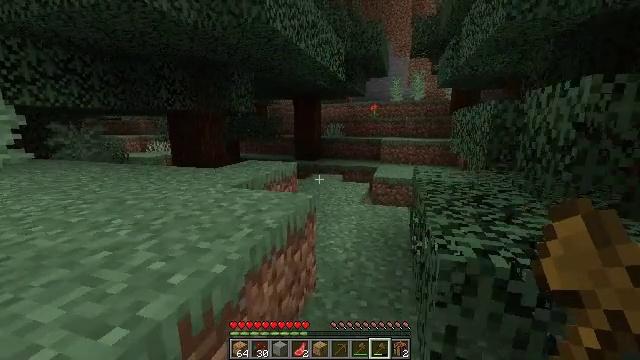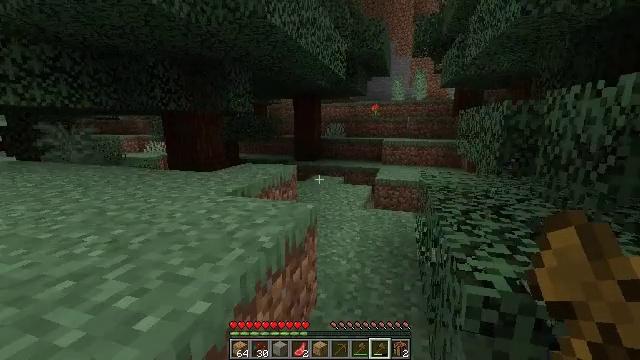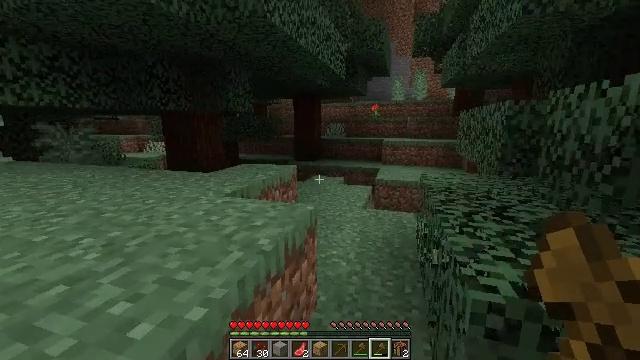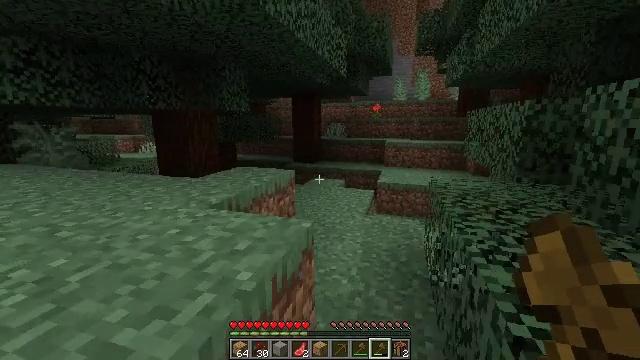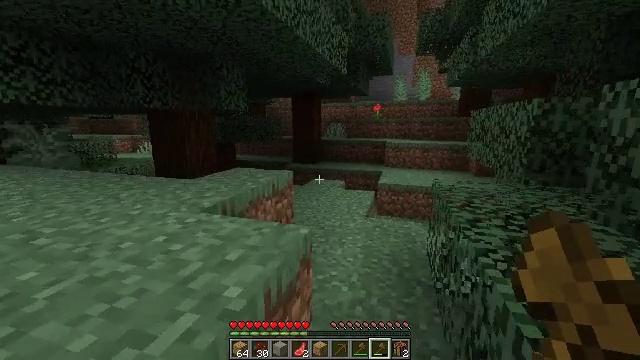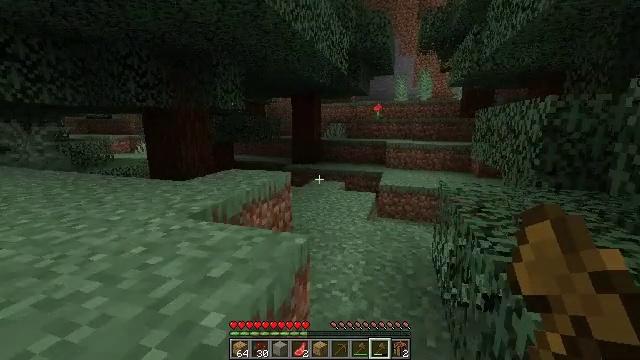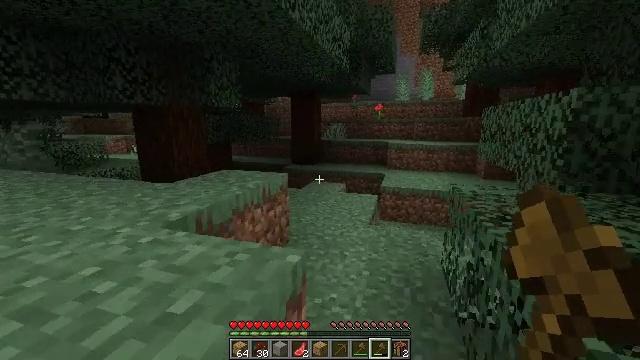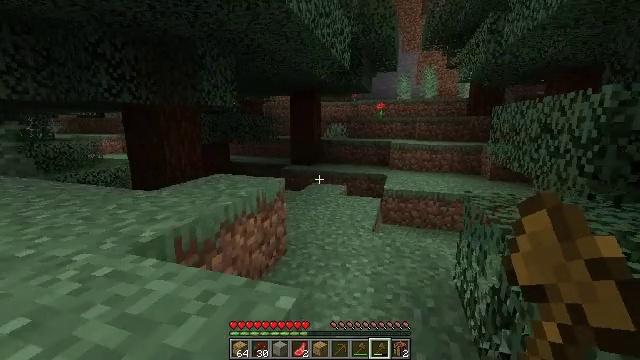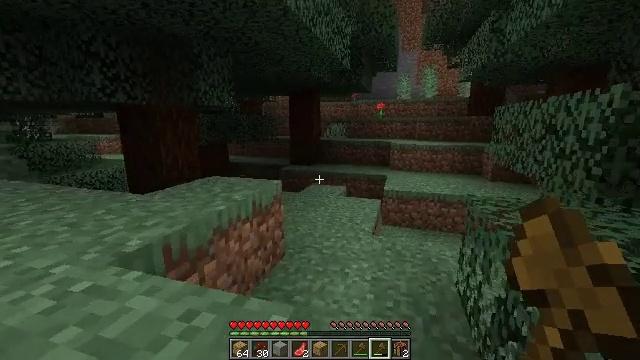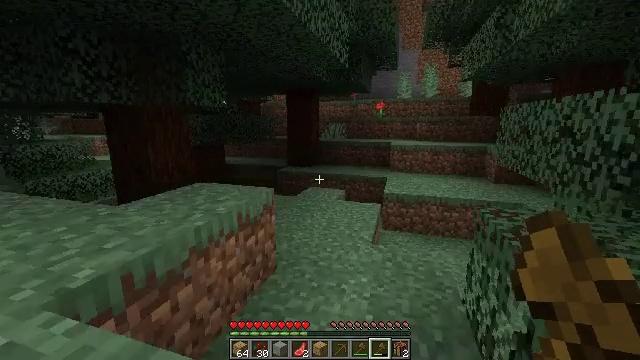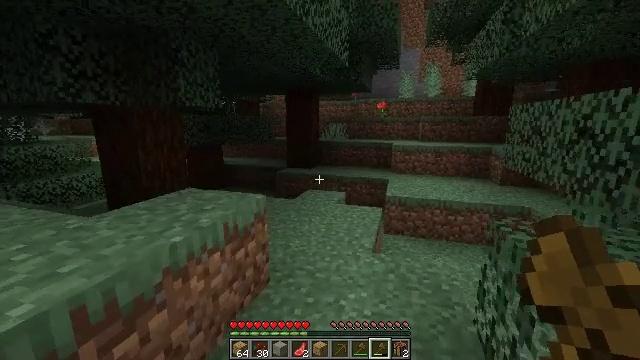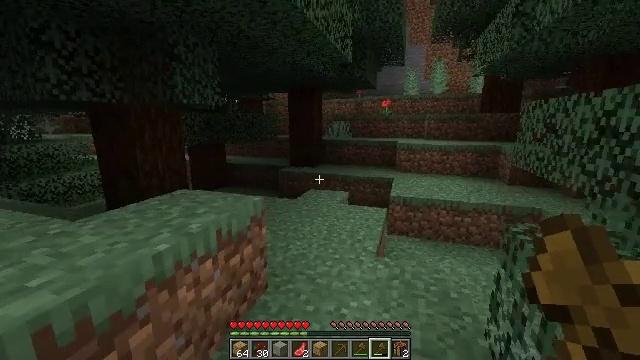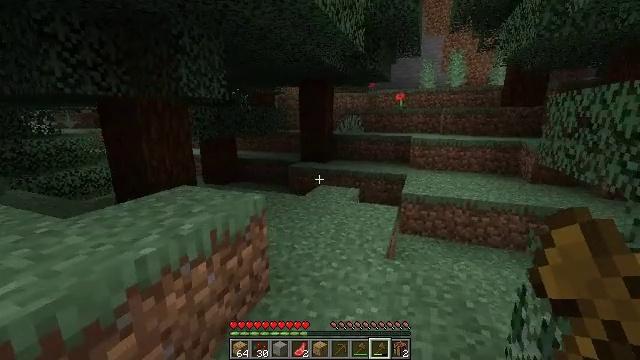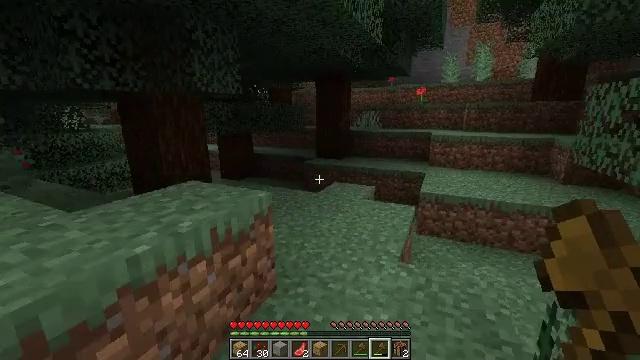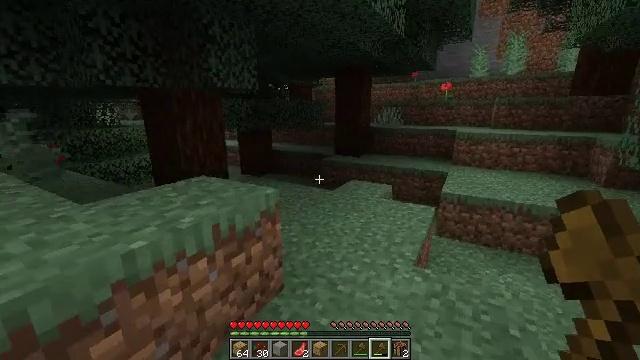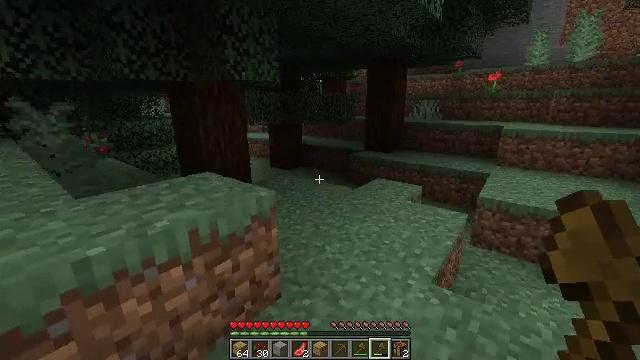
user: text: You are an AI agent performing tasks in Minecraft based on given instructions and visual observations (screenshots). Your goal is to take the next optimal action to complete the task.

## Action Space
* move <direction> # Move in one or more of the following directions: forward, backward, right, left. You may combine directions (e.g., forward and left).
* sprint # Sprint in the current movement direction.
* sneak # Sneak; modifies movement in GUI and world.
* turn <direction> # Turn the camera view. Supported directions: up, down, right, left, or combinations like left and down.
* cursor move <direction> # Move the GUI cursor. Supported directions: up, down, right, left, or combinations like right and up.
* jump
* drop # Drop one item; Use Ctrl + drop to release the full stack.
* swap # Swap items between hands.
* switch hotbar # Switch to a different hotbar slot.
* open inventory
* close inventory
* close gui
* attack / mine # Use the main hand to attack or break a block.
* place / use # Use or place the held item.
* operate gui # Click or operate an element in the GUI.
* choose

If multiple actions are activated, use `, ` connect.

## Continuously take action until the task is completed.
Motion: motion action
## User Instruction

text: Break the sweet berry bush to collect berries.
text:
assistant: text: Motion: move forward
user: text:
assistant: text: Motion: move forward
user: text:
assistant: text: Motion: move forward
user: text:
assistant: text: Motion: move forward
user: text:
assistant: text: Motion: move forward
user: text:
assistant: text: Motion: move forward
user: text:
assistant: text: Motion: move forward
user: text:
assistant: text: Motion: move forward
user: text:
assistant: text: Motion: move forward
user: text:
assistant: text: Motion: move forward
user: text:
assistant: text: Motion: move forward
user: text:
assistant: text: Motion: move forward and move right, turn left and down
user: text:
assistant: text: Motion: move forward and move right, turn left
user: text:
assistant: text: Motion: move forward and move right, turn left
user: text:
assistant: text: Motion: move forward and move right, turn left and down
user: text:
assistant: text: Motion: move forward and move right, turn left
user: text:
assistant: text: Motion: move forward and move right, turn left
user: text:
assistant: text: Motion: move forward and move right, turn left
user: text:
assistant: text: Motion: move forward and move right, turn left
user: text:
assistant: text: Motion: move forward and move right, turn left
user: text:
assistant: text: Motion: move forward and move right
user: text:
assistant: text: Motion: move forward and move right
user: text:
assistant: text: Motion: move forward and move right
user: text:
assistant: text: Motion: move forward and move right
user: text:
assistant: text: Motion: move forward and move right
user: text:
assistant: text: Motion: move forward and move right
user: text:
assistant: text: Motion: move forward and move right
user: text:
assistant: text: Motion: move forward and move right, turn left
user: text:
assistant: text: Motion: move forward and move right, turn left and up
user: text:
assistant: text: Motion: move forward and move left, turn left and up